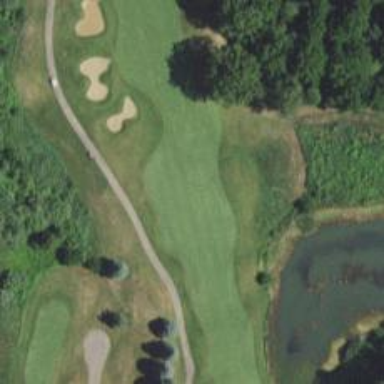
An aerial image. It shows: Golf hole.